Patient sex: F
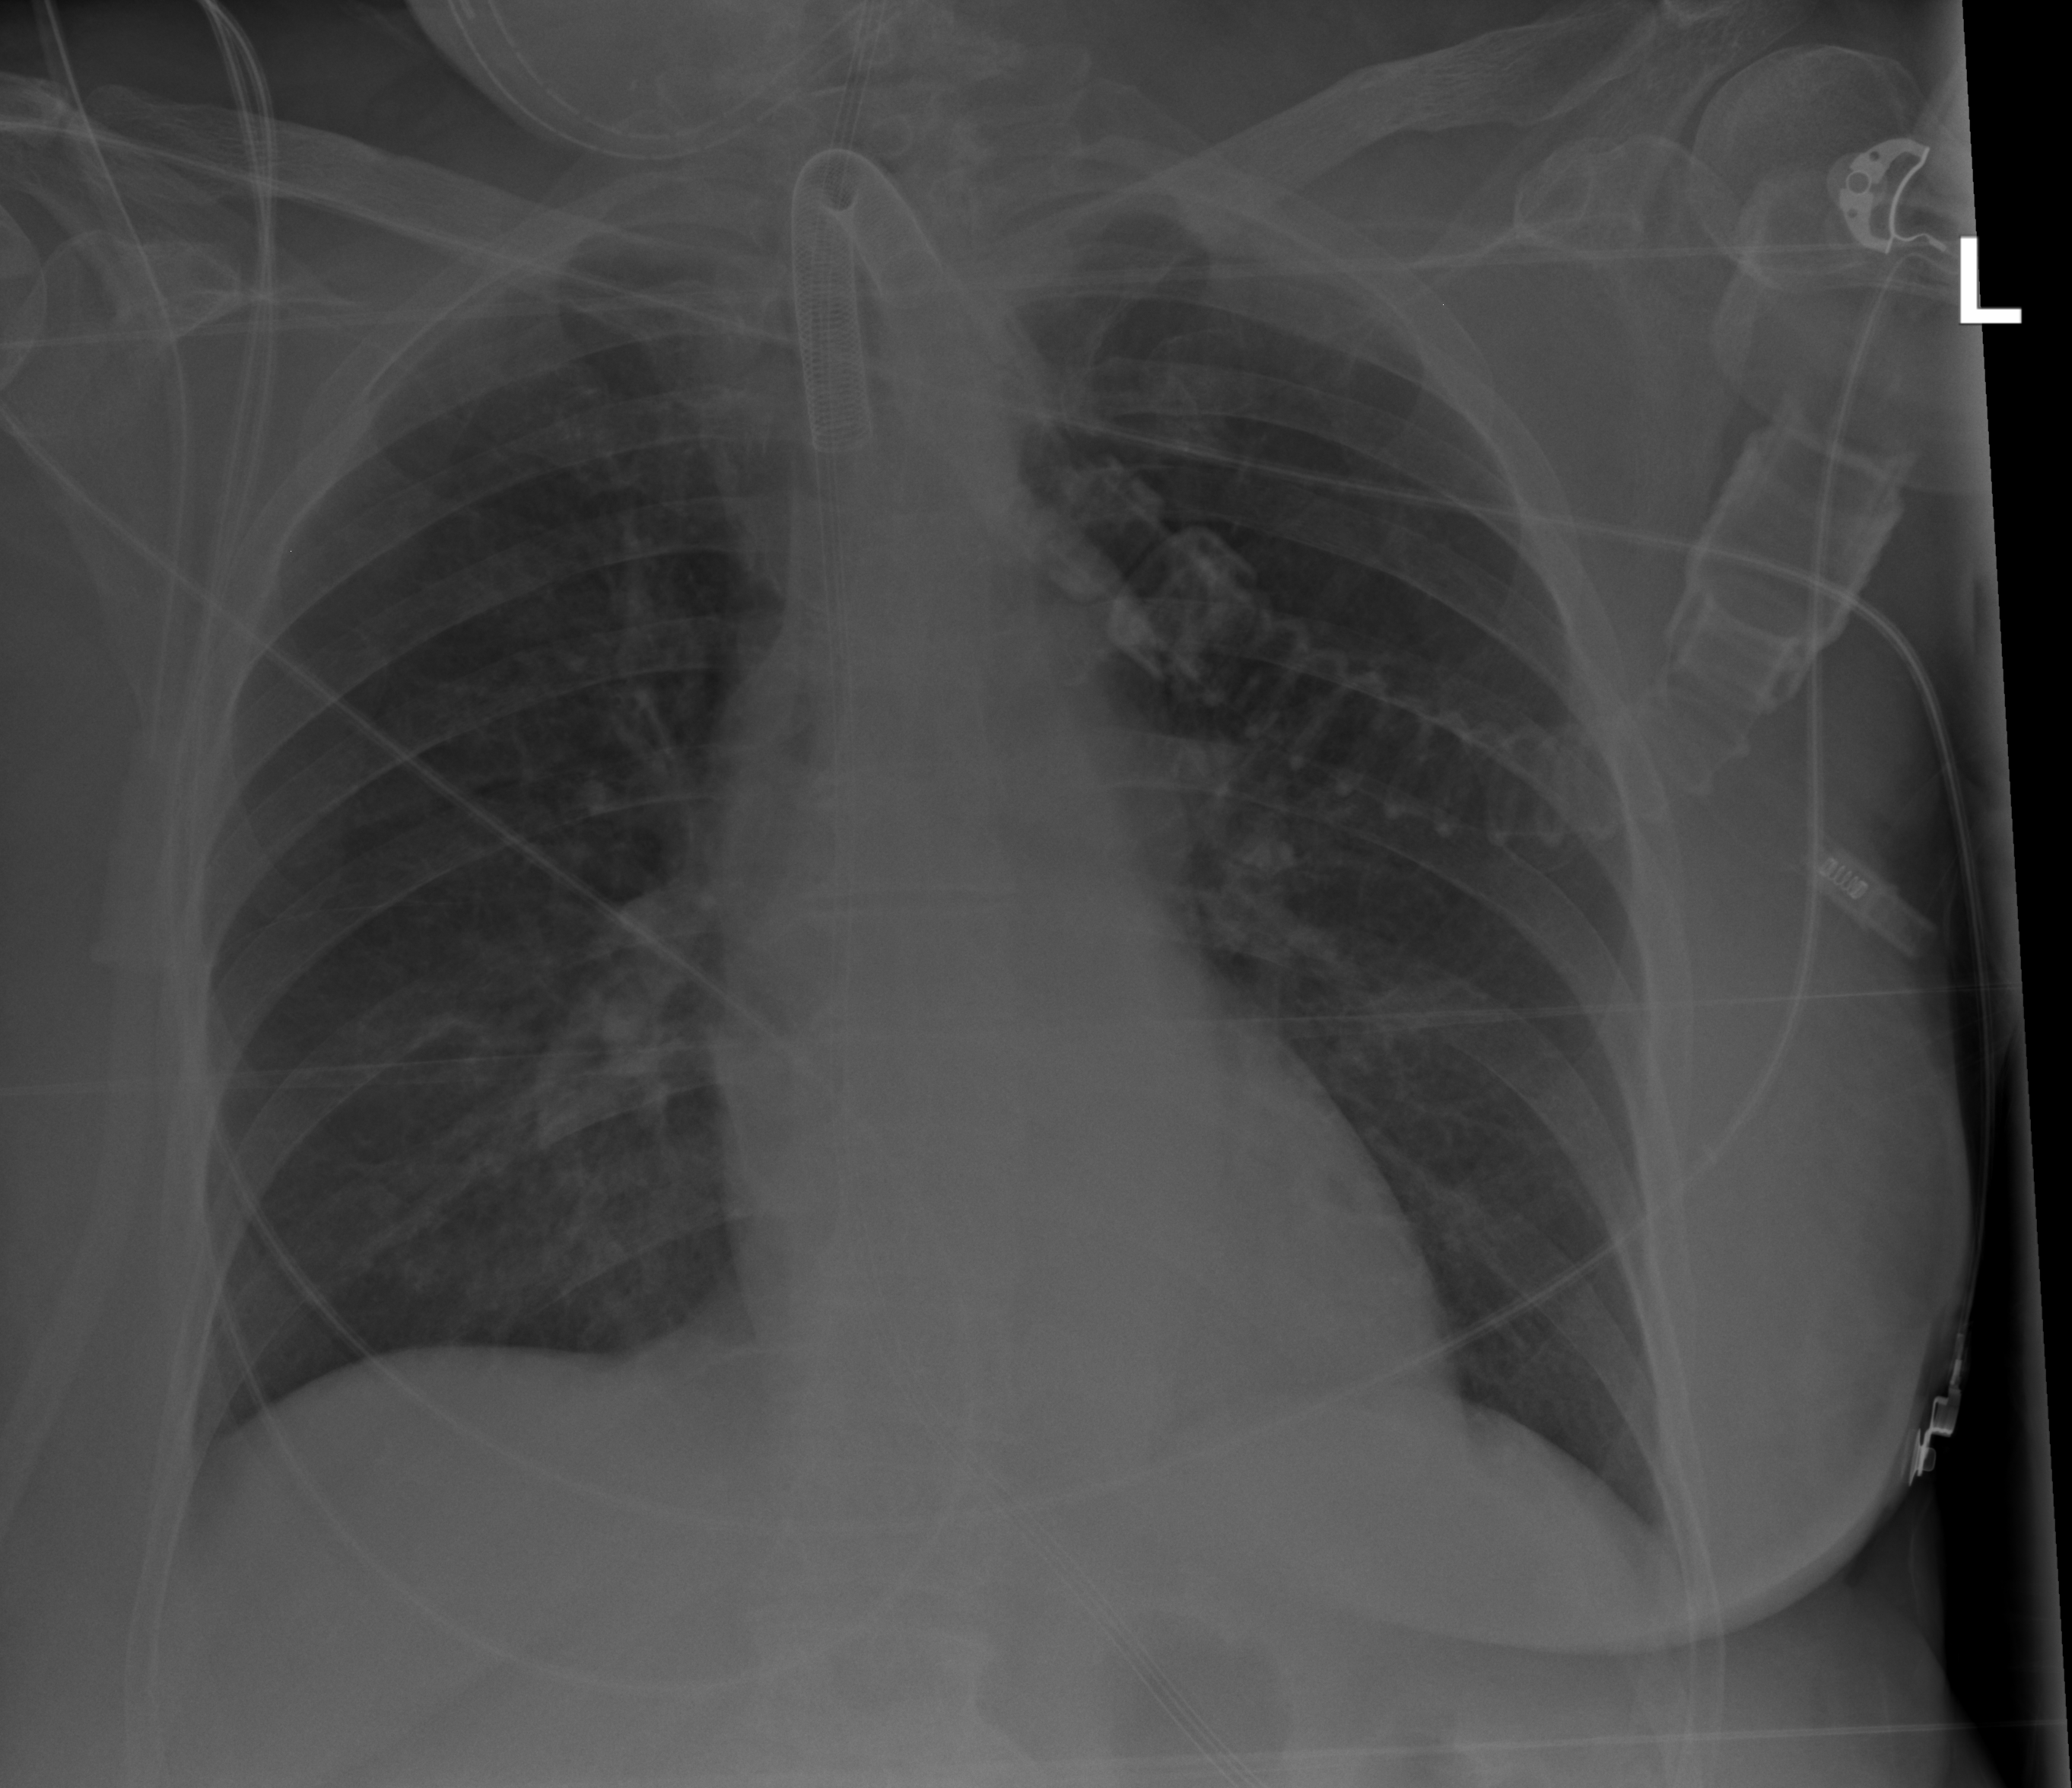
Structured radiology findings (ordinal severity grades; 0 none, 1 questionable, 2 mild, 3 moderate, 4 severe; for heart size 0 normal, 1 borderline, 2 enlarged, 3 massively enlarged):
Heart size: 0
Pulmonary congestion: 0
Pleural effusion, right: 0
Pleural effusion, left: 0
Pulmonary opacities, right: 2
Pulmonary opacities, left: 0
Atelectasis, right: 2
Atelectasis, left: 0